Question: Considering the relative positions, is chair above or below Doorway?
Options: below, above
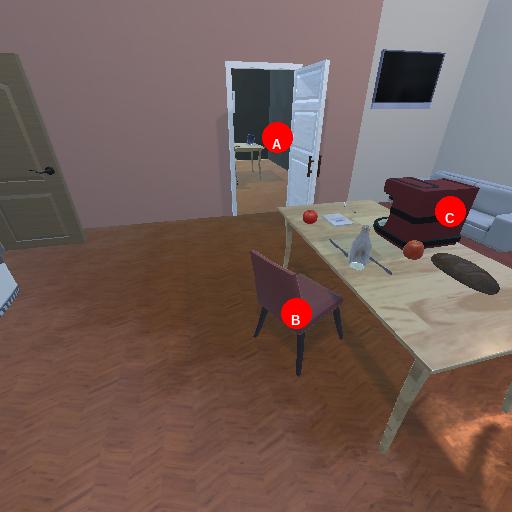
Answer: below